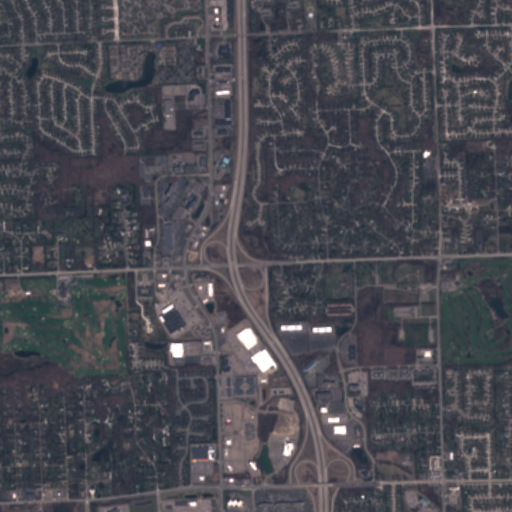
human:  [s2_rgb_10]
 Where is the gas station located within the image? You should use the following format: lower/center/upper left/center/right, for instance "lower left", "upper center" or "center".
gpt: The gas station is located in the lower center of the image.
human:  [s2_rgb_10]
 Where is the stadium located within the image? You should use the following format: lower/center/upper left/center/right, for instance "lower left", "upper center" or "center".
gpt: The stadium is located in the lower right of the image.
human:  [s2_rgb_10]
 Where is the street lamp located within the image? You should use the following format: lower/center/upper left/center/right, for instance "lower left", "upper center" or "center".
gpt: The street lamp is located in the lower right of the image.
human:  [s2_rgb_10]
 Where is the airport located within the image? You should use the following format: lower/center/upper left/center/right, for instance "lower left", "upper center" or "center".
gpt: There is no airport in the image.